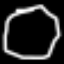
Label: octagon